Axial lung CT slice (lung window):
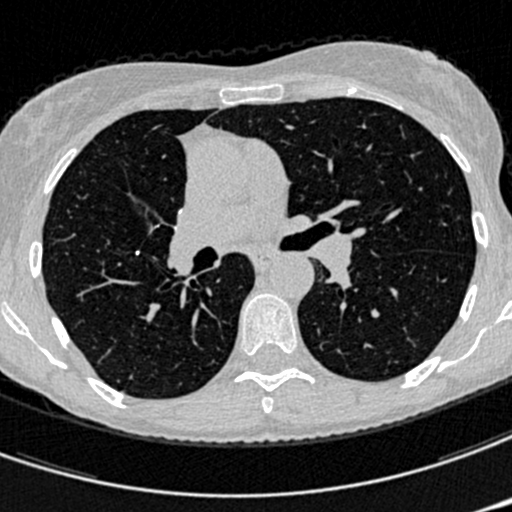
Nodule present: no